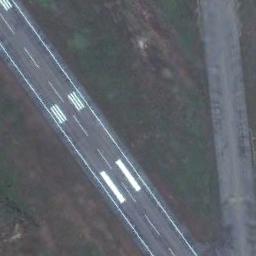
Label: runway